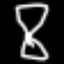
Label: hourglass